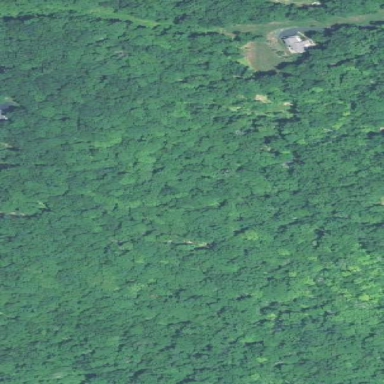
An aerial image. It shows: Existing Preserved Open Space in woodland area.